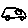
Label: car